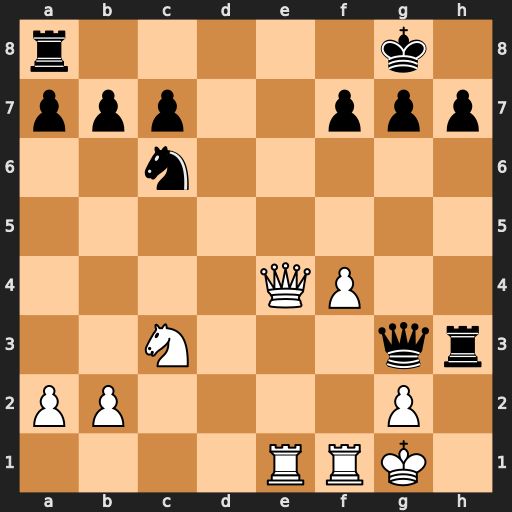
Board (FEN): r5k1/ppp2ppp/2n5/8/4QP2/2N3qr/PP4P1/4RRK1
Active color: w
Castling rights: -
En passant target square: -
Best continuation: Qe8+ Rxe8 Rxe8#